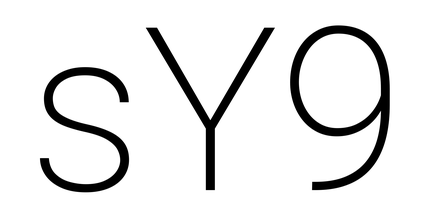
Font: Roboto_ExtraLight